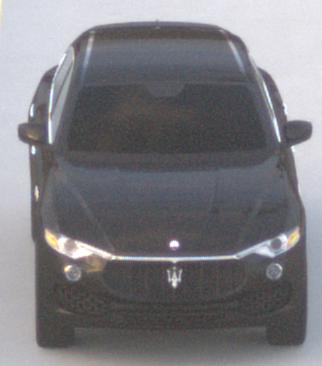
Make: Maserati
Model: Levante GT Hybrid
Detailed model: Levante
Model produced from: 2021/07
Model produced until: 2022/10
Doors: 4
Color: black
Road condition: dry road
Daytime: sunrise or sunset
Contrast: low contrast